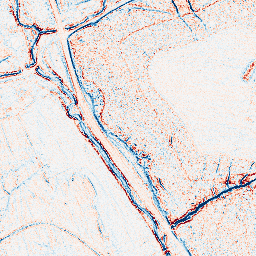
Category: edge_preserving
Decomposition family: anisotropic_diffusion
Decomposition parameters: iterations: 5
kappa: 10
gamma: 0.1
Upsampling method: edge_directed
Upsampling parameters: scale: 4
Upsampling scale: 4